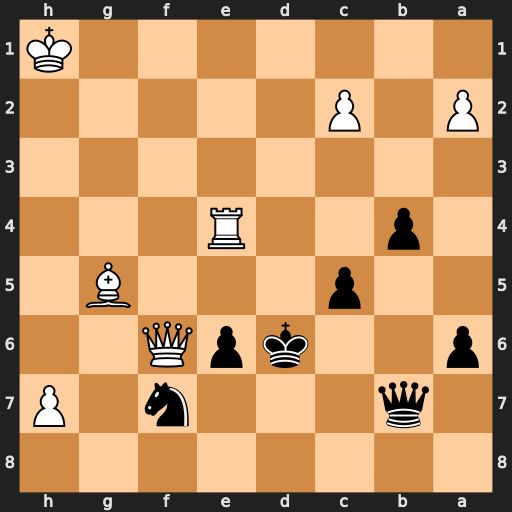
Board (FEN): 8/1q3n1P/p2kpQ2/2p3B1/1p2R3/8/P1P5/7K
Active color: b
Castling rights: -
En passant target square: -
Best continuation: Qxe4+ Kg1 Qxh7